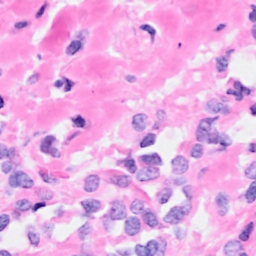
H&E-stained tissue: Breast